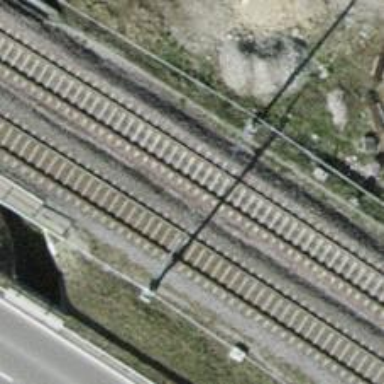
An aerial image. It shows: Railway bridge with electrified contact line. There is one track on the bridge.